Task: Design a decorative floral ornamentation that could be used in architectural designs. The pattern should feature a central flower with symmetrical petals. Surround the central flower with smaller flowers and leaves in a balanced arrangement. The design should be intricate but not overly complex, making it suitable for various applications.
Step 723:
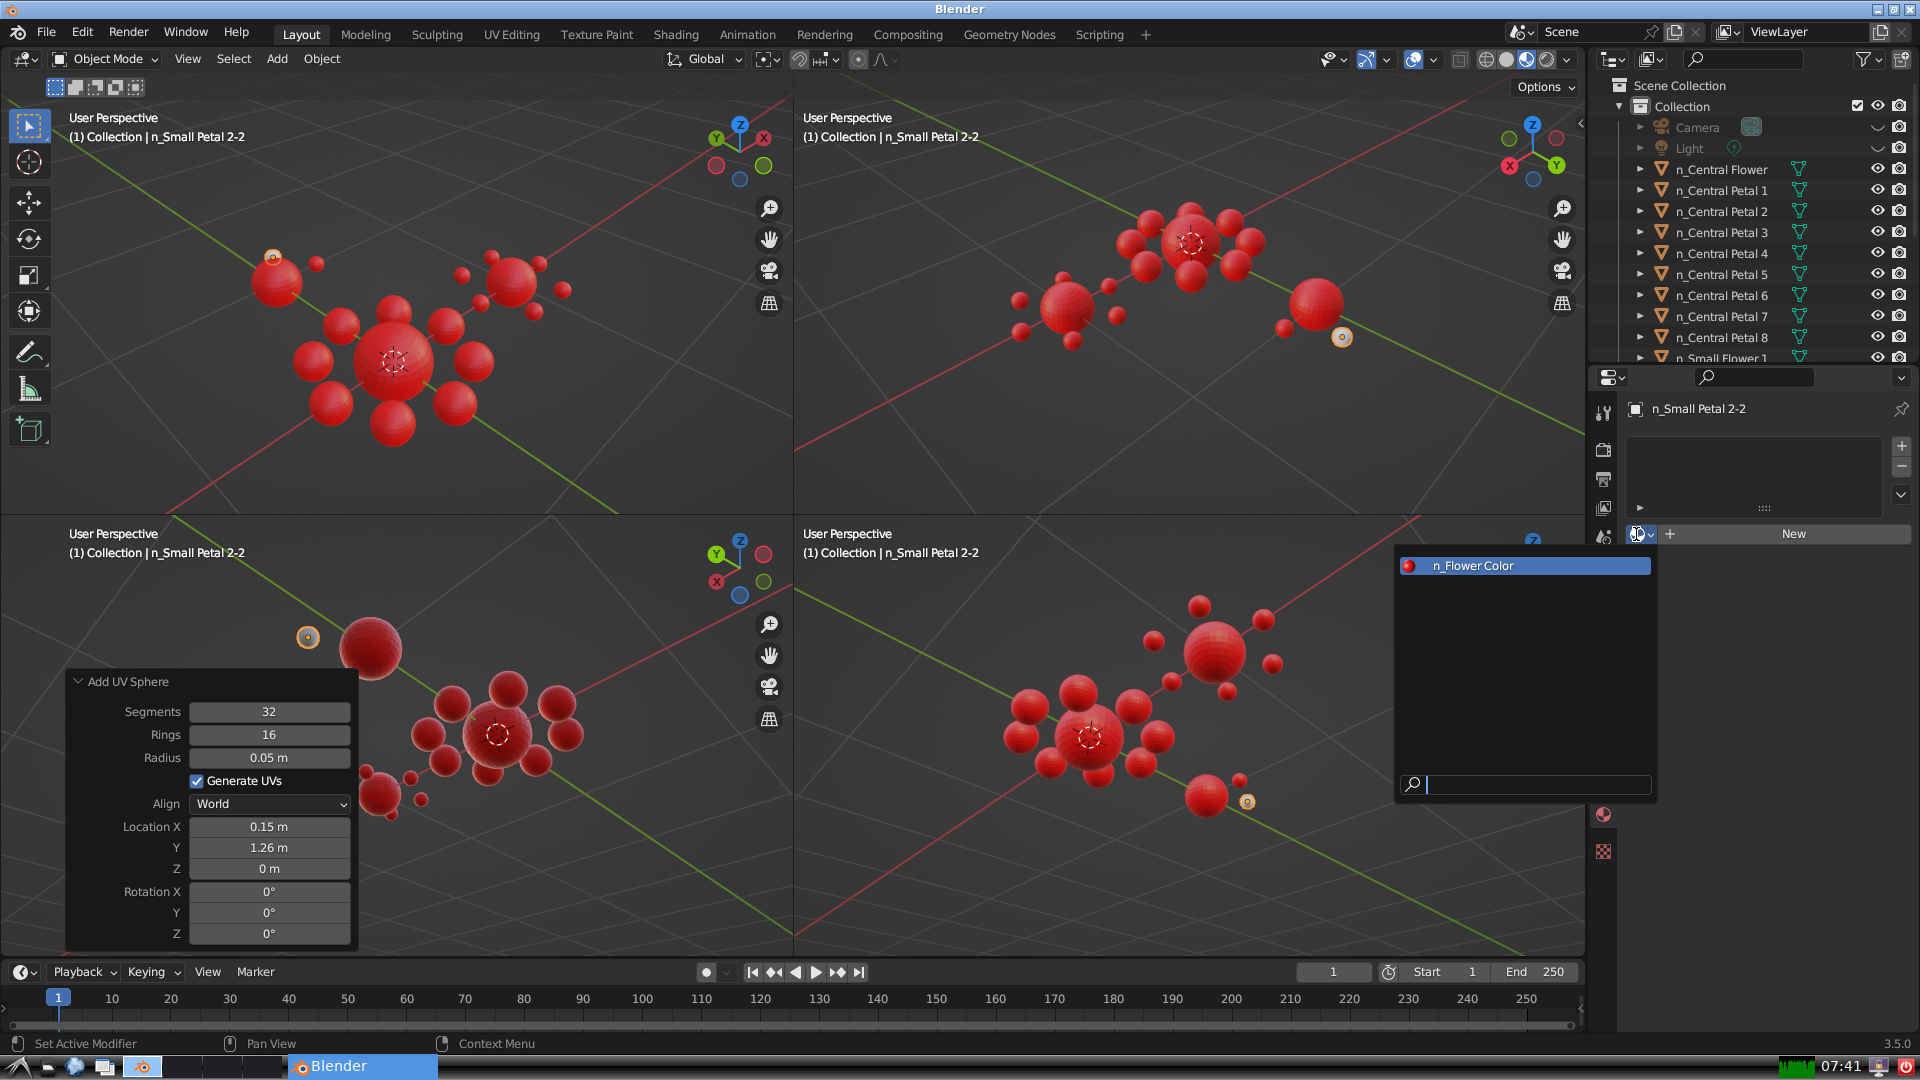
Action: input_text: n_Flower Color